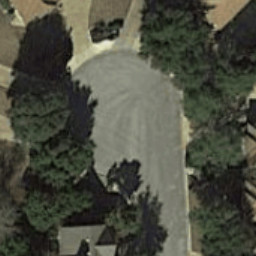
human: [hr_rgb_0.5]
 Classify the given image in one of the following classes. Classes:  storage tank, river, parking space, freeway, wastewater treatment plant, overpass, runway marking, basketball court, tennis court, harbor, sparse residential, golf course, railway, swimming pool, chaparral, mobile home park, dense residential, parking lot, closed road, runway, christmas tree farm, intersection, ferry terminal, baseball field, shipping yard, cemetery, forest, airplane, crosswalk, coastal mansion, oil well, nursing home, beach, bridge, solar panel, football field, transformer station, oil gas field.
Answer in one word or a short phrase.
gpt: closed road